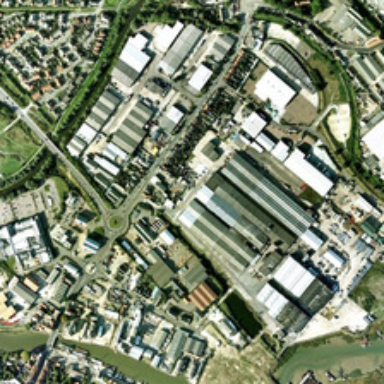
A lot of industrial zones along the lake .